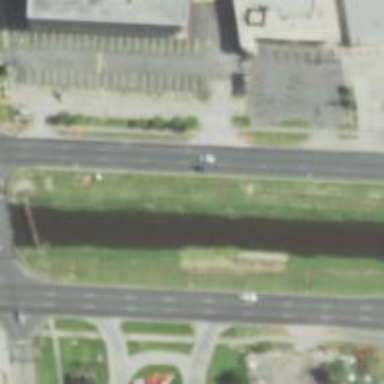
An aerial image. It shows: Canal.